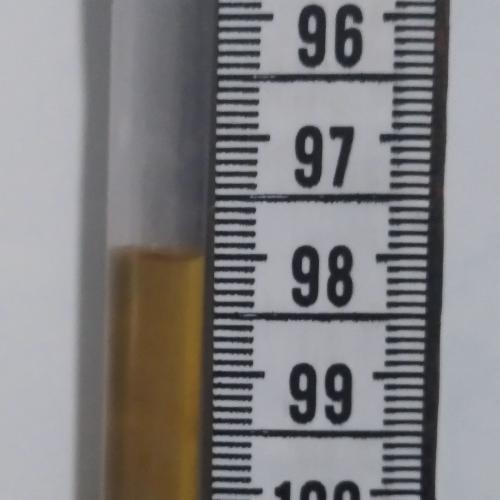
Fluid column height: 98.0 cm